Aerial crown-view tile of a tropical tree (Barro Colorado Island, Panama), acquired 20250414:
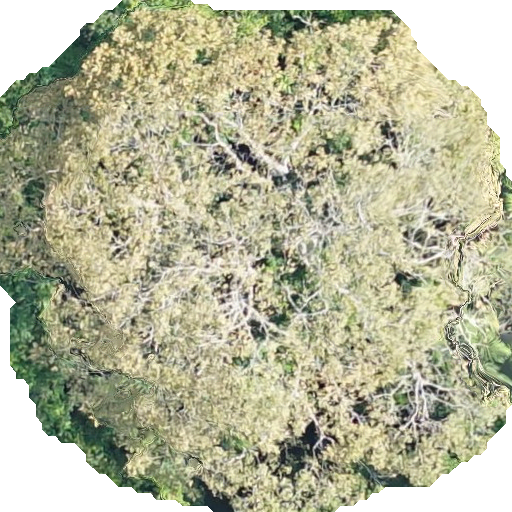
Species: Dipteryx oleifera
GBIF accepted scientific name: Dipteryx oleifera
Crown area: 348.273 m²